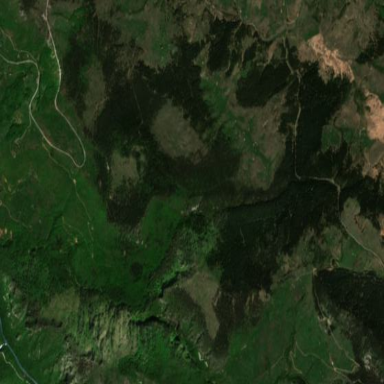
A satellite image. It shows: Note: outer MP forest.